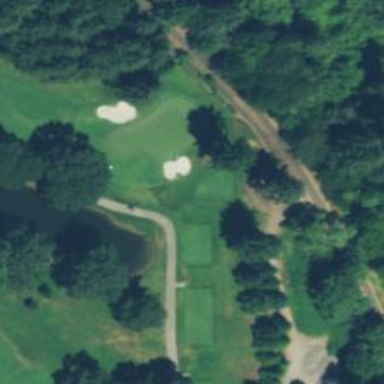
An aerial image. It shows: Golf hole.